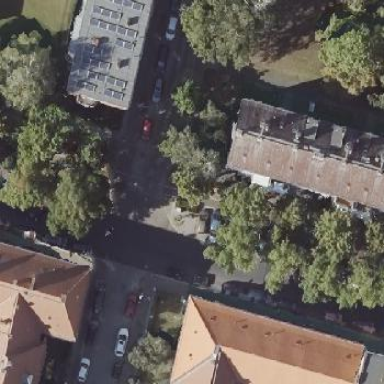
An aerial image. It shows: Residential building with gabled roof. The building has white exterior color.